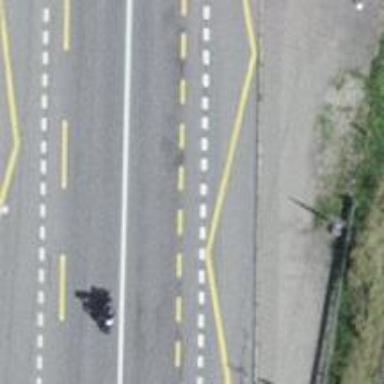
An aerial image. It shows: Bus stop equipped with public transport stop position.